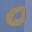
Label: 0